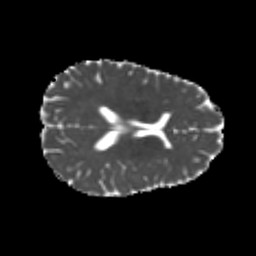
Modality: MD
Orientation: axial
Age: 22
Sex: female
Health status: healthy
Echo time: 0.074 s